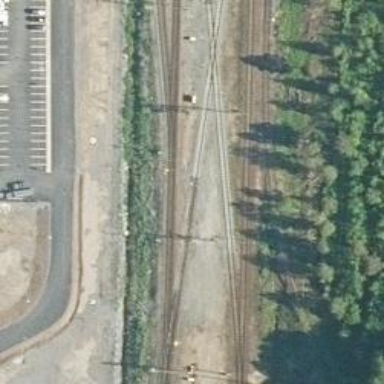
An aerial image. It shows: Railway with electrified contact lines.